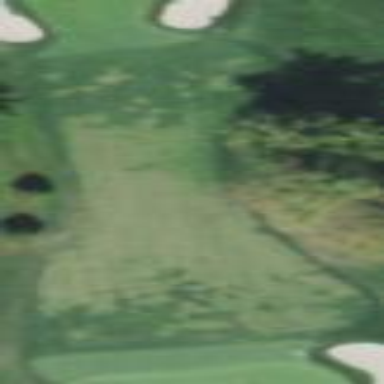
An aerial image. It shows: Golf fairway surrounded by grass.